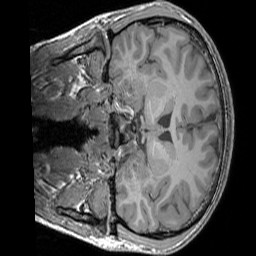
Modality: T1w
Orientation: coronal
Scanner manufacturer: siemens
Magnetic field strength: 3 T
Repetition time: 1.83 s
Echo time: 0.00303 s